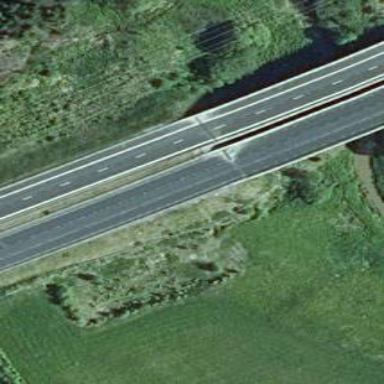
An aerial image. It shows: Motorway bridge with asphalt surface.